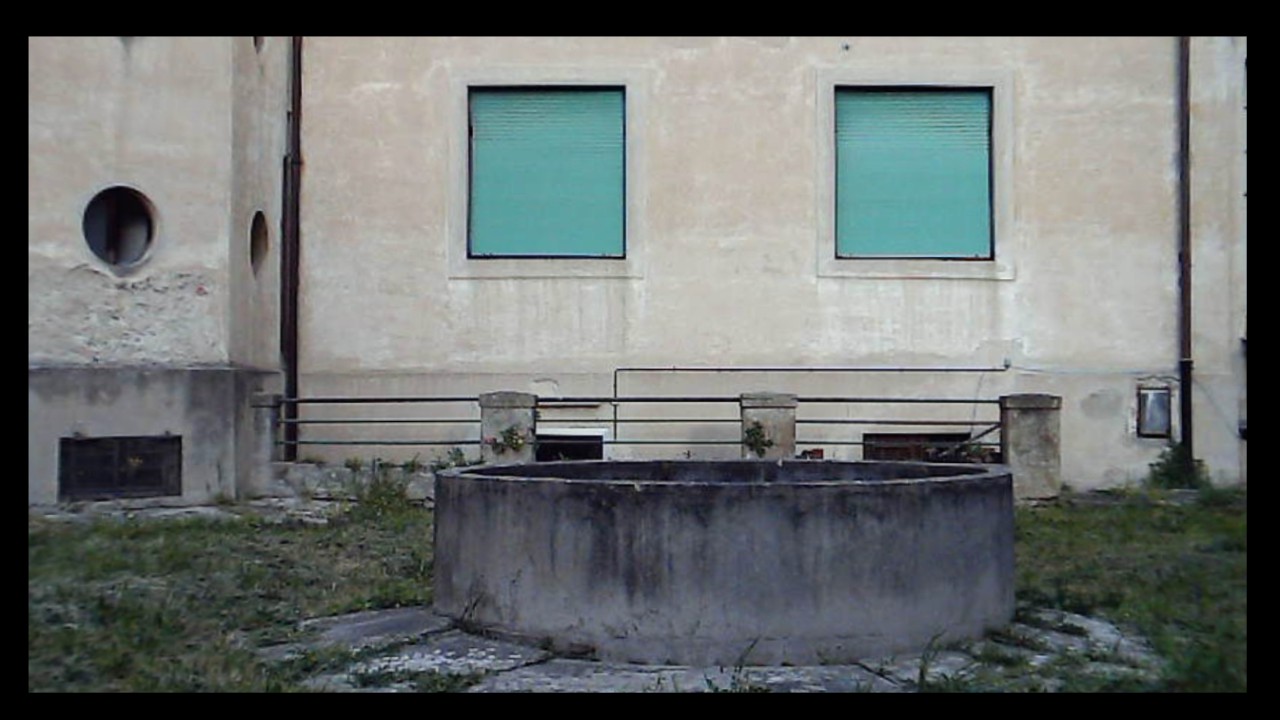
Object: Betafpv air75